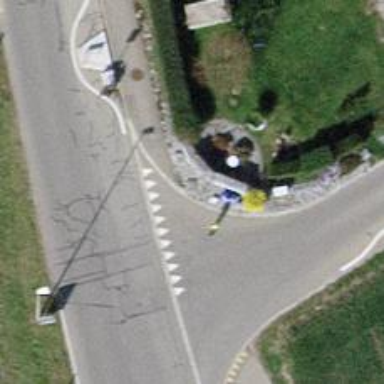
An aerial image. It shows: Bicycle repair station is available.